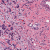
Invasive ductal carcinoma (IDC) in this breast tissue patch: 0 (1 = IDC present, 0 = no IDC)